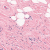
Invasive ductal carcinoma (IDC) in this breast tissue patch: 1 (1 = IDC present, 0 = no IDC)